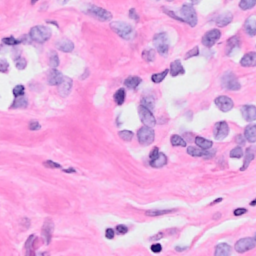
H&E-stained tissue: Breast